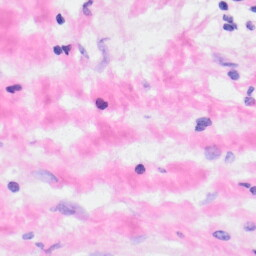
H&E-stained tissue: Kidney